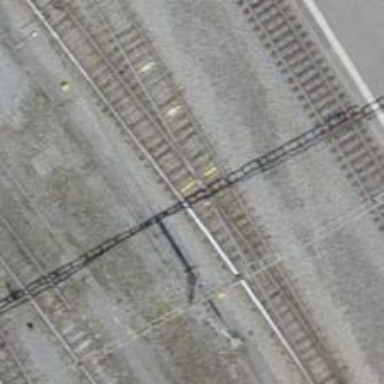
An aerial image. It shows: Siding railway track with electrified contact line.